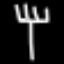
Label: fork